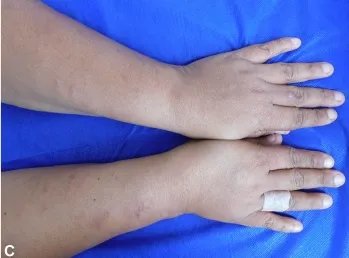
C, D, Lesions aspect after 6 months of initiating treatment for leprosy. Notable clinical improvement with clearance of most elevated lesions, with some persistence of erythematous macules.
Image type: medical_photograph (skin_photograph)